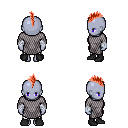
a pixel art fantasy rpg character, female body template, dark elf, purple skin, chain mail, white pants, red mohawk hairstyle, white cloth bandages, black shoes, four views (front, back, left, right), 2x2 character sprite sheet, small pixel art, hard edges, no anti-aliasing